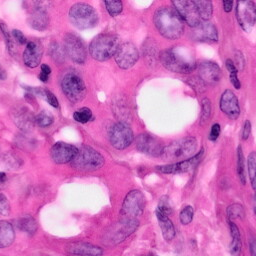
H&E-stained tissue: Pancreatic